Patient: sex M, age 62
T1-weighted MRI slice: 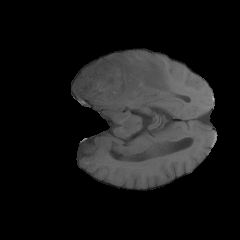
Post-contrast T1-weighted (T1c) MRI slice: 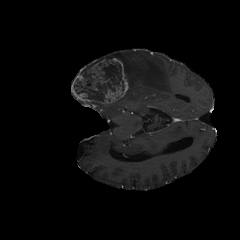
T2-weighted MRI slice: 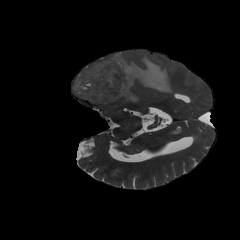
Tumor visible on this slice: yes
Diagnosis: Glioblastoma, IDH-wildtype
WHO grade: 4